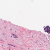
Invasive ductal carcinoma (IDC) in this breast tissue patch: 1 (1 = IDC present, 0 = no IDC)